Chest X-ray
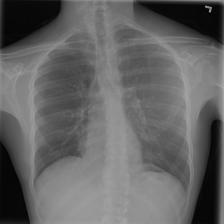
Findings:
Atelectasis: negative
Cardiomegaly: negative
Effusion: negative
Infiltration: negative
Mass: negative
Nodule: negative
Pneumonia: negative
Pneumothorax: negative
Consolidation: negative
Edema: negative
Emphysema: negative
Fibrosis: negative
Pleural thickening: negative
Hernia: negative